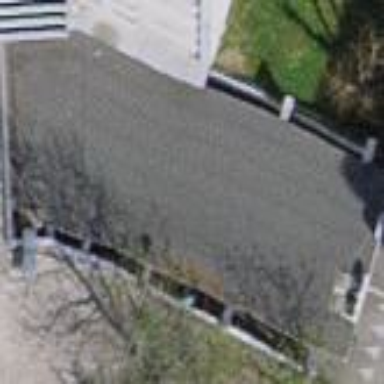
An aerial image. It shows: View of roof of building.